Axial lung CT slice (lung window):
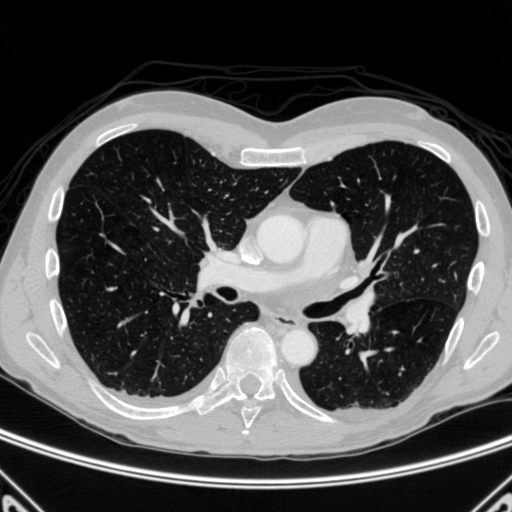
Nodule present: no